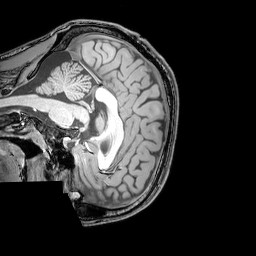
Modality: T1w
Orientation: sagittal
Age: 23
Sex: male
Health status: healthy
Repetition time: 0.081 s
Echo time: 0.037 s